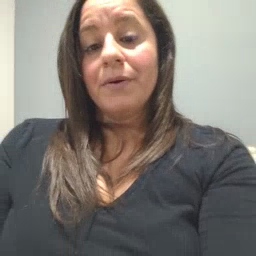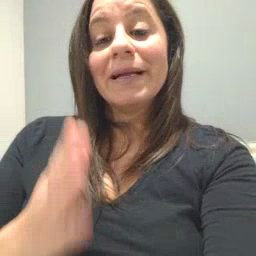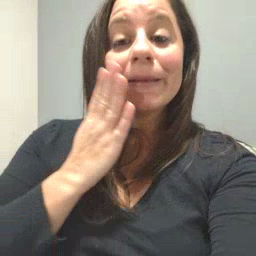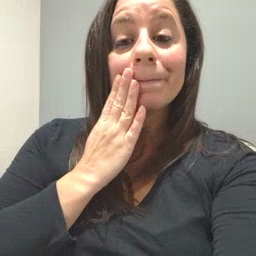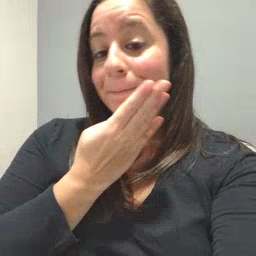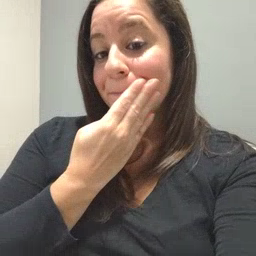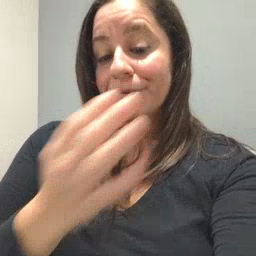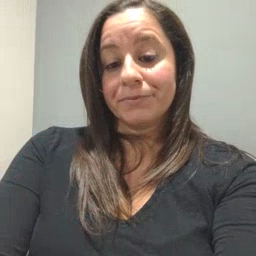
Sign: napkin